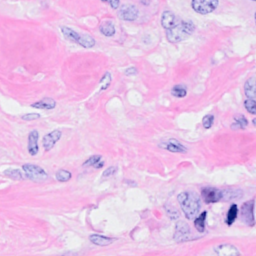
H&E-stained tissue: Breast